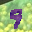
Label: 9